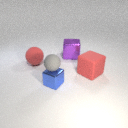
small blue metal cube in front of large red rubber sphere